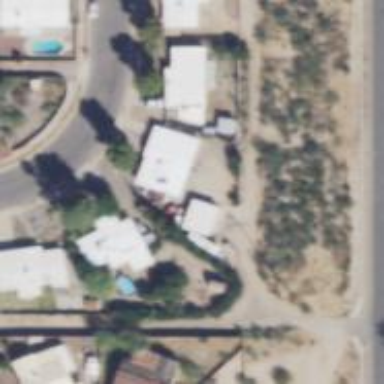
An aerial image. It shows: Alleyway designated as service road.